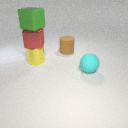
large red metal cube above large yellow metal cylinder